Field crop: tomato
Growth stage: 1
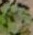
Species: solanum